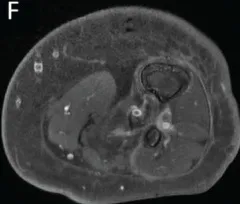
Complete response after 8 months of therapy.
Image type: radiology (mri)